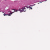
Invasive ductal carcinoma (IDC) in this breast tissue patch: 0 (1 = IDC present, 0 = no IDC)